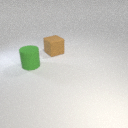
large green rubber cylinder in front of large brown rubber cube